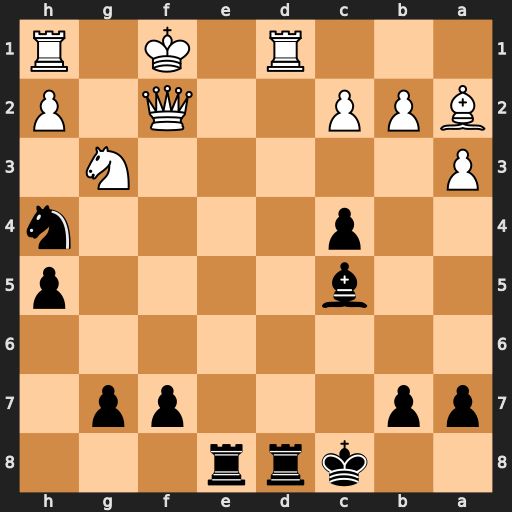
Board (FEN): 2krr3/pp3pp1/8/2b4p/2p4n/P5N1/BPP2Q1P/3R1K1R
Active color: b
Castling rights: -
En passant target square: -
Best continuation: Rxd1+ Qe1 Rdxe1#